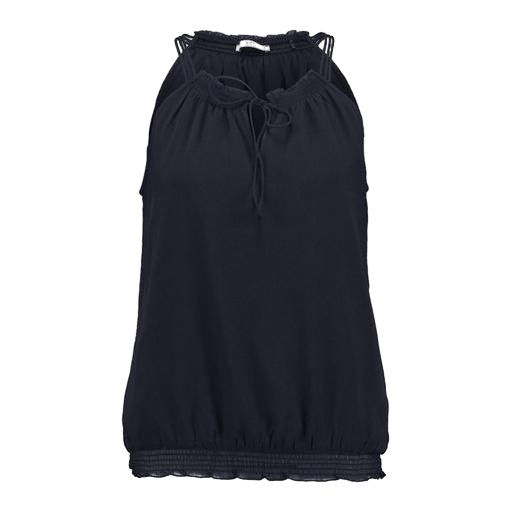
black plus size strappy top, blue sleeveless lace-up top only macy, black women's halter blouse, white background